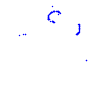
Particle: kaon